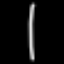
Label: line